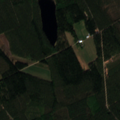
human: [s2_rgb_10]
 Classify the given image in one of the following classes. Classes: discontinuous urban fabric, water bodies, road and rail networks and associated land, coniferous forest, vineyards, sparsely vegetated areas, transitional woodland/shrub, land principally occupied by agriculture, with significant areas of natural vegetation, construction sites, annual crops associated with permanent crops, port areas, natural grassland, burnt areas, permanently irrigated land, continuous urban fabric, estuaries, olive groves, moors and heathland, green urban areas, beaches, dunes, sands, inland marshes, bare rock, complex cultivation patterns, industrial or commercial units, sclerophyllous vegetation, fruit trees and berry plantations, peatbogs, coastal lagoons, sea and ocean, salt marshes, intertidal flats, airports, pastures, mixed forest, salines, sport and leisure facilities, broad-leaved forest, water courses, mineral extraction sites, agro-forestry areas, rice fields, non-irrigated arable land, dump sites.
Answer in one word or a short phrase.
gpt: coniferous forest, mixed forest